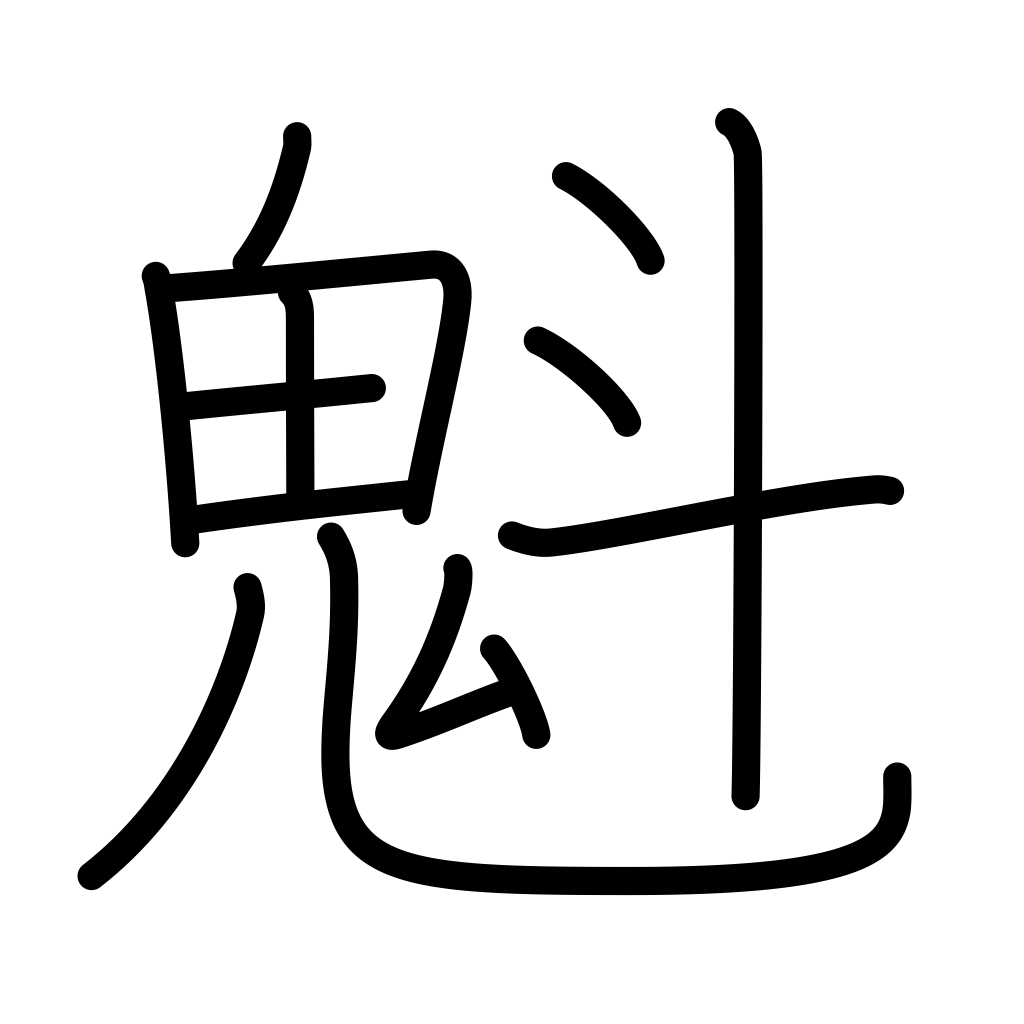
Meaning: charging ahead of others